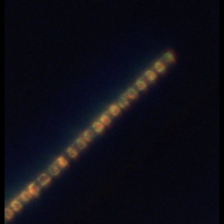
Taxon: Skeletonema
Group: Diatoms